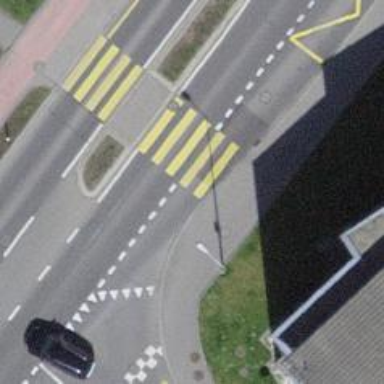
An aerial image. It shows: Kerb barrier.